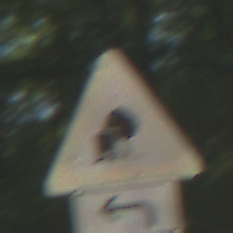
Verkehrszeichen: UnzureichendesLichtraumprofil
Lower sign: RichtungsangabeDurchPfeile2
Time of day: Midday
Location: Outdoor (RoadRail)
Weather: Clear
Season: NotSpecified
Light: Natural